Question: I would like some assistance in changing the order subgroups appear in my forest plot. I am using the 'meta' package in R to perform my meta-analysis and generate my forest plot. I've included some example data below.
'''
mydata <- data.frame(
A = 1:9,
Ms = sample(100:500, 9),
Ss = sample(10:50, 9),
Mr = sample(100:500, 9),
Sr = sample(10:50, 9),
Ns = sample(5:50, 9),
Nr = sample(5:50, 9),
P = sample(c("foot", "tibia", "lumbar"), 9, replace = TRUE)
)
'''
Here is some basic code used to run my meta-analysis.
'''
ma <- metacont(Ns,
Ms,
Ss,
Nr,
Mr,
Sr,
data = mydata,
byvar = P,
comb.fixed = FALSE,
comb.random = TRUE)
'''
I use the 'byvar' function to run a subgroup analysis. Here is the code I use to plot the results.
'''
forest(ma,
layout = "RevMan5",
subgroup = TRUE,
print.byvar = FALSE)
'''
I would like the subgroups to be ordered foot, tibia and lumbar, rather than foot, lumbar and tibia (as shown in the link below). I'm stuck on how to do this and any help will be greatly appreciated.

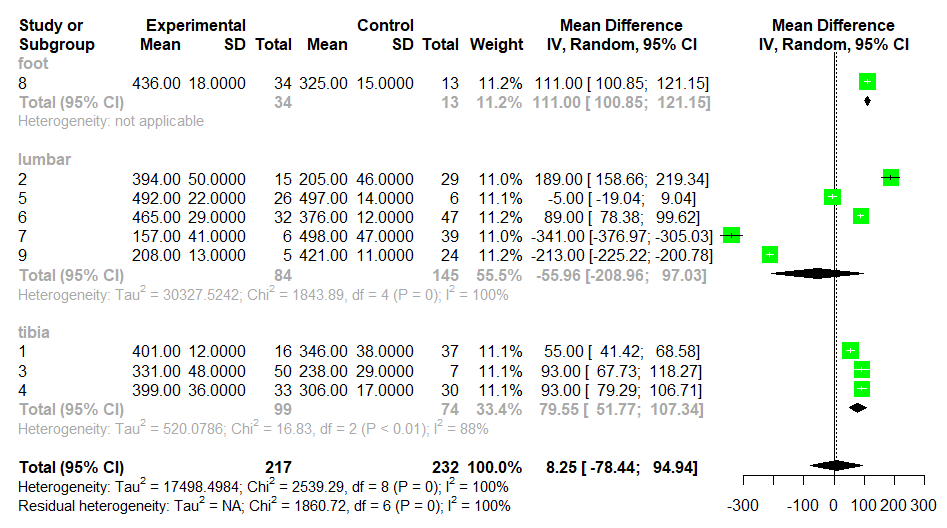
Answer: In the most recent version of the 'meta' package, you should set the factor levels of 'P' in the original dataset.
Consider this original version:
'''
set.seed(123)
mydata <- data.frame(A = 1:9, Ms = sample(100:500, 9), Ss = sample(10:50, 9), Mr = sample(100:500, 9),
Sr = sample(10:50, 9), Ns = sample(5:50, 9), Nr = sample(5:50, 9),
P = sample(c("foot", "tibia", "lumbar"), 9, replace = TRUE))
ma <- metacont(Ns, Ms, Ss, Nr, Mr, Sr, data = mydata, byvar = P, comb.fixed = FALSE, comb.random = TRUE)
'''
<URL>
Now change the factor levels of 'P':
'''
mydata$P <- factor(mydata$P, levels = c("foot", "tibia", "lumbar"))
ma <- metacont(Ns, Ms, Ss, Nr, Mr, Sr, data = mydata, byvar = P, comb.fixed = FALSE, comb.random = TRUE)
forest(ma, layout = "RevMan5", subgroup = TRUE, print.byvar = FALSE, bysort = FALSE)
'''
<URL>
In previous versions you could change the '$bylevs' element of the metacont object.
'''
ma$bylevs <- c("foot", "tibia", "lumbar")
forest(ma,
layout = "RevMan5",
subgroup = TRUE,
print.byvar = FALSE)
'''